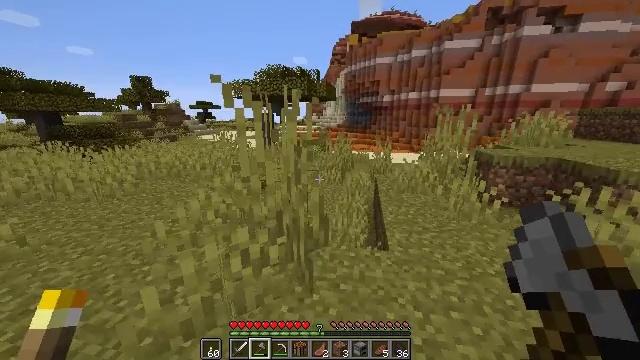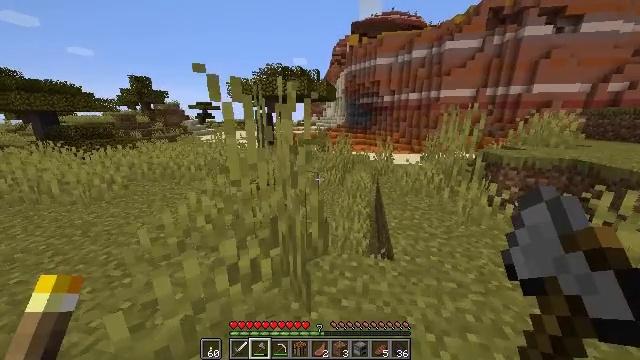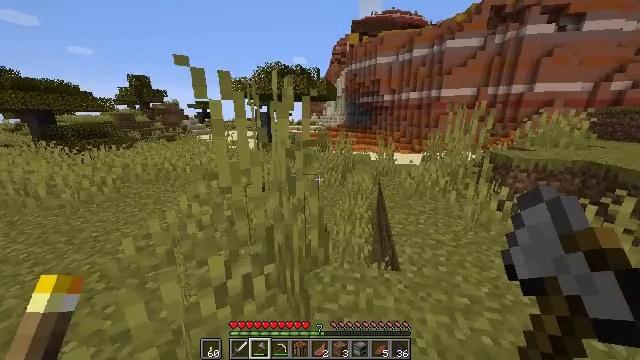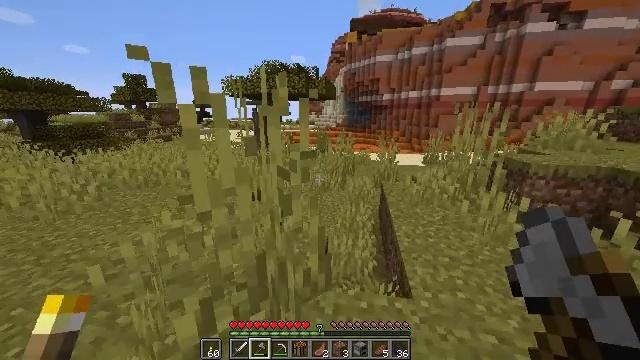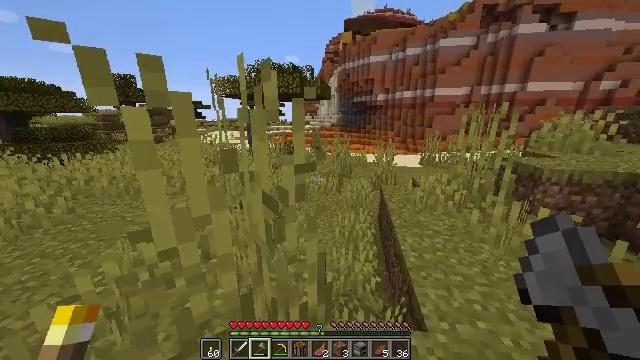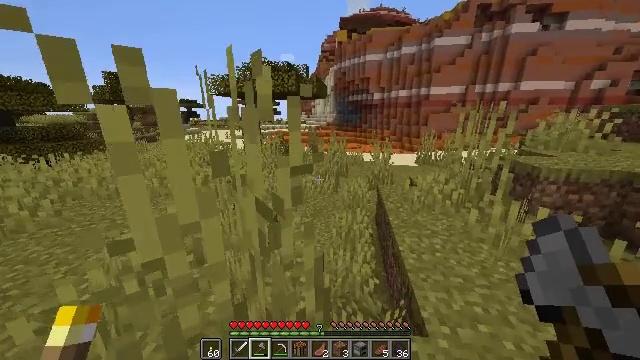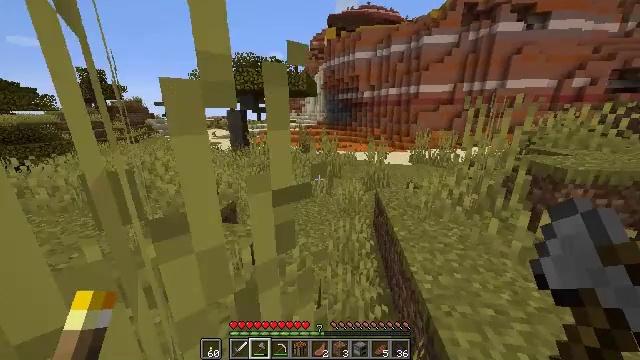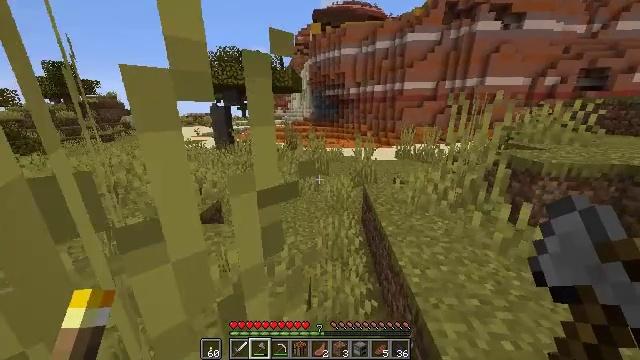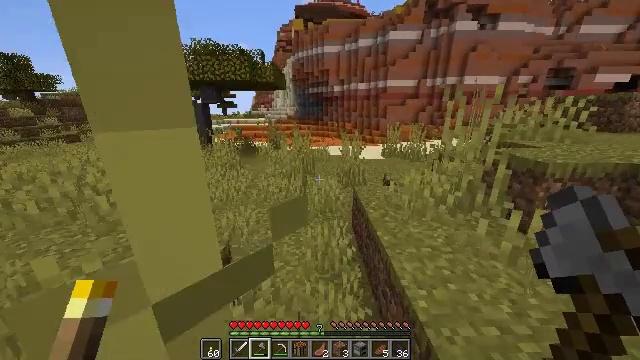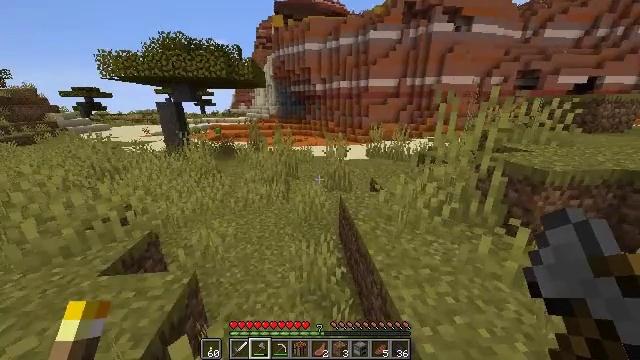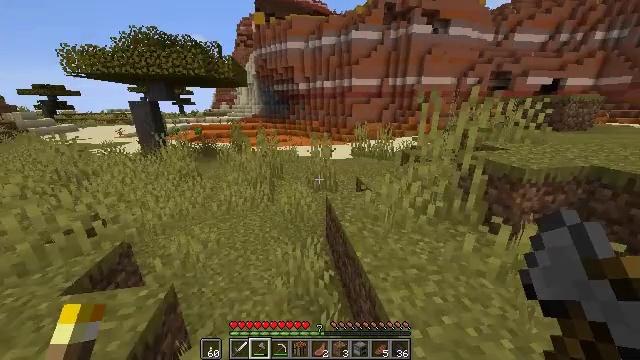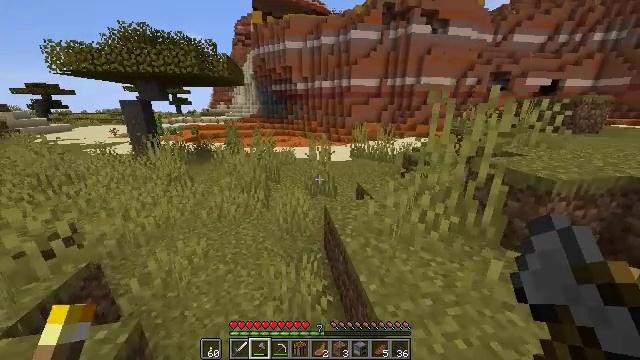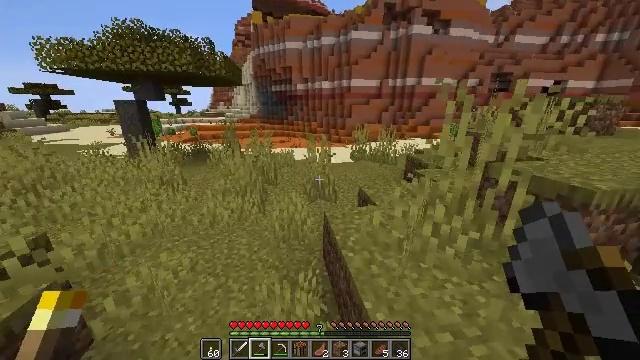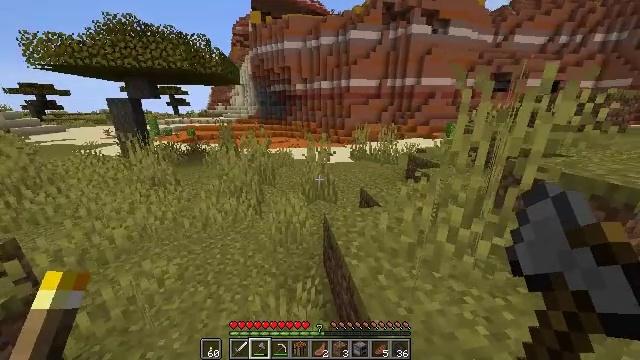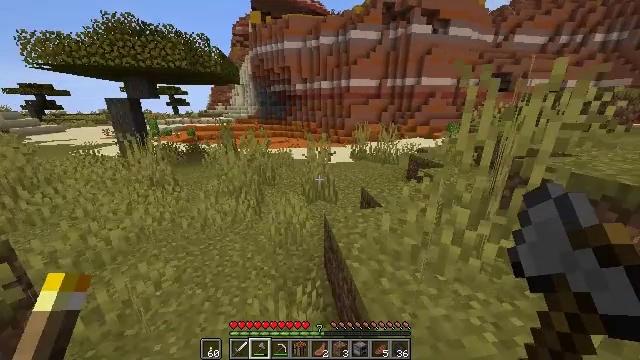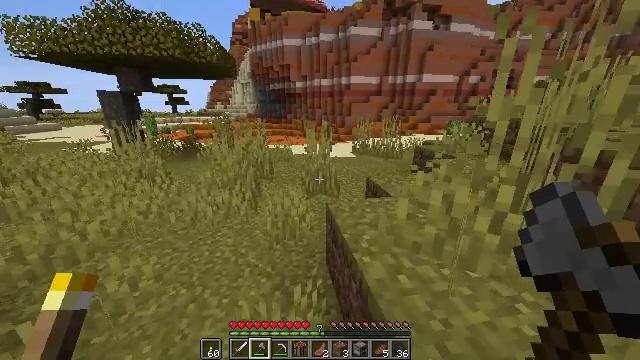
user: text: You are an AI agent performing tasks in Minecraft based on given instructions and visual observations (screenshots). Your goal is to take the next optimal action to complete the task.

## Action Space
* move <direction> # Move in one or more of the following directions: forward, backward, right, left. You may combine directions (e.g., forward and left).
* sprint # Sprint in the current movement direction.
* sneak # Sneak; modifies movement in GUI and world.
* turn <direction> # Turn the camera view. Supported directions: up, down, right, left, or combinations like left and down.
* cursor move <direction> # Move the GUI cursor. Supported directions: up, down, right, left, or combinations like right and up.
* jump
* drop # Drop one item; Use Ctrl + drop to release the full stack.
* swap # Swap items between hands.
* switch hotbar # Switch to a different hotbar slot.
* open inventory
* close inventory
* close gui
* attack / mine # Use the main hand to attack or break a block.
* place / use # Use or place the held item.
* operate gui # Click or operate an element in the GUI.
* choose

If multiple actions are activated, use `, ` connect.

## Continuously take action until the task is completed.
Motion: motion action
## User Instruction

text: Kill mobs.
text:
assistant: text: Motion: move forward, sprint
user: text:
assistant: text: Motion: move forward, sprint
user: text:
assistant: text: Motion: move forward, sprint
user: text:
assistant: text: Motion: move forward, sprint, turn right
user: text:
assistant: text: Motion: move forward, sprint, turn right
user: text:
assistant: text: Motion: move forward, sprint, turn right
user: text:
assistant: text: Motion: move forward, sprint, turn right
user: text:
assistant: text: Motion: move forward, sprint, turn right
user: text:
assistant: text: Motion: move forward, sprint, turn right
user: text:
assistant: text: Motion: move forward, sprint, turn right
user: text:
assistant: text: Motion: move forward, sprint
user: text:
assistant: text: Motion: move forward, sprint
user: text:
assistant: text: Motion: move forward, sprint
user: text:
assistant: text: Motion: move forward, sprint
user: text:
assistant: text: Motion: move forward, sprint
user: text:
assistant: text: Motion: move forward, sprint
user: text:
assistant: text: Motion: move forward, sprint
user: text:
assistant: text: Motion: move forward, sprint
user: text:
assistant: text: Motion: move forward, sprint
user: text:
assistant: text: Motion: move forward, sprint
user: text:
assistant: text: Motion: move forward, sprint
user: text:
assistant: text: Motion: move forward, sprint
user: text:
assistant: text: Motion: move forward, sprint
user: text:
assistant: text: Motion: move forward, sprint
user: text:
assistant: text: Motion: move forward, sprint
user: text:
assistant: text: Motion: move forward, sprint
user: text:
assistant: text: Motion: move forward, sprint
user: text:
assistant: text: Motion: move forward, sprint
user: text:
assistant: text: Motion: move forward, sprint
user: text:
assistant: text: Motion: move forward, sprint